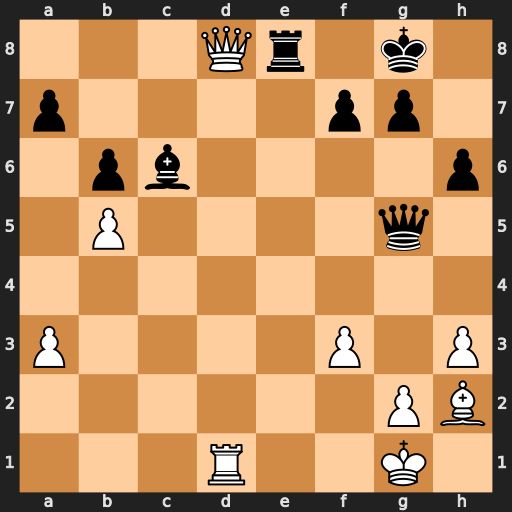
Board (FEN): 3Qr1k1/p4pp1/1pb4p/1P4q1/8/P4P1P/6PB/3R2K1
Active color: w
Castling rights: -
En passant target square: -
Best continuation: Qxg5 hxg5 bxc6